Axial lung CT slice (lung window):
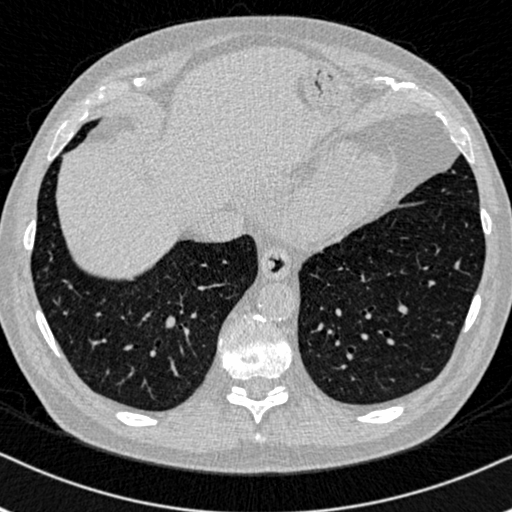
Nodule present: no